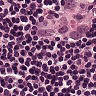
Metastatic tissue present: no